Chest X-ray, AP view. Patient: 34 years old, sex M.
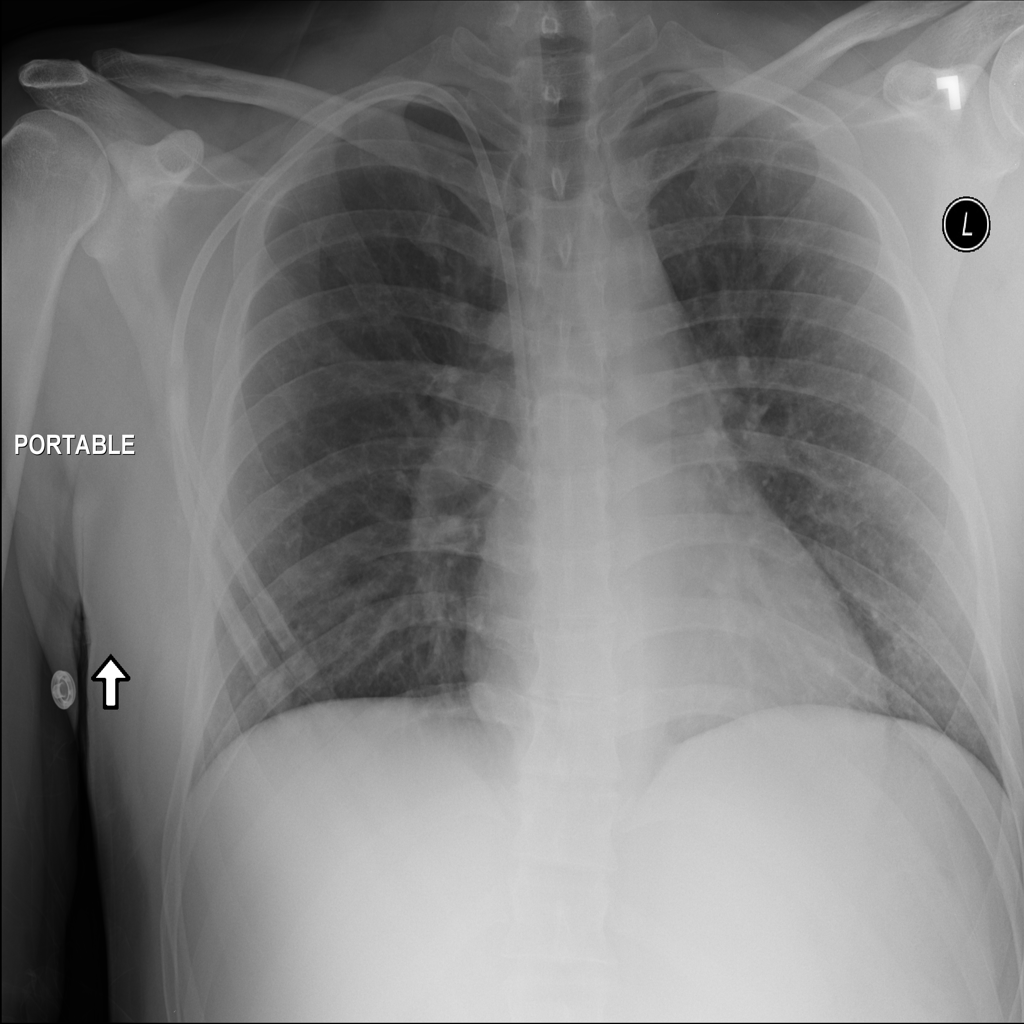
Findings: No Finding